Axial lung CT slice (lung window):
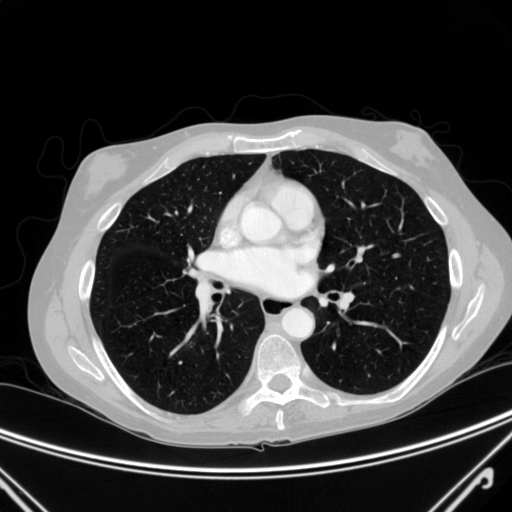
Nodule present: no